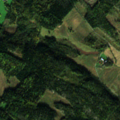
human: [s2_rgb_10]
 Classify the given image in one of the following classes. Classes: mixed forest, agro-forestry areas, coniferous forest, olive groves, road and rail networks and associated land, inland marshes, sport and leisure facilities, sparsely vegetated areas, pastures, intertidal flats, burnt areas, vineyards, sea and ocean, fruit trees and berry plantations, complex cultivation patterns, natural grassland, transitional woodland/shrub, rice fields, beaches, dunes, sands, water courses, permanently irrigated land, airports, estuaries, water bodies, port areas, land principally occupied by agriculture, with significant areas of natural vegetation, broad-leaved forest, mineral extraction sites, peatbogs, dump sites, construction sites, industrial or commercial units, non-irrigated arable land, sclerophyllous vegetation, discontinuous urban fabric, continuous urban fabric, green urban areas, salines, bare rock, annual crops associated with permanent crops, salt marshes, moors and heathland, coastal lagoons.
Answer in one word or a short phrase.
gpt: non-irrigated arable land, land principally occupied by agriculture, with significant areas of natural vegetation, coniferous forest, mixed forest, transitional woodland/shrub